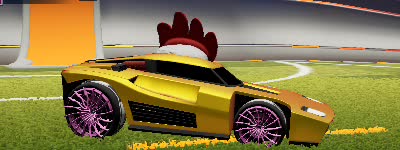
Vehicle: breakout